Question: When i run the command 'plot(qnorm)' , it produce the following graph :

But i am not understanding how does the command work for producing the graph ?
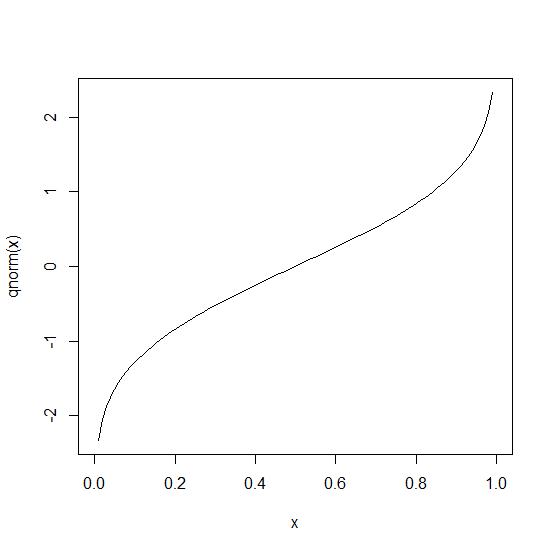
Answer: 'qnorm' is a function, so it is insightful to look for a function that follows the S3 convention of 'plot.function'. If you read the help, you'll see that this function:
> Draws a curve corresponding to a function over the interval
'[from, to]'. 'curve' can plot also an expression in the variable
'xname', default 'x'.
Since you are not specifying the range, further on down the help documentation, it states:
> What happens when neither 'from'/'to' nor 'xlim' specifies both
x-limits is a complex story. For 'plot()' and for
'curve(add = FALSE)' the . For 'curve(add =
NA)' and 'curve(add = TRUE)' the defaults are taken from the
x-limits used for the previous plot. (This differs from versions
of R prior to 2.14.0.)
(highlight added for emphasis).
So, your call to 'plot(qnorm)' is analogous to 'curve(qnorm, from = 0, to = 1)' per 'plot.function'.